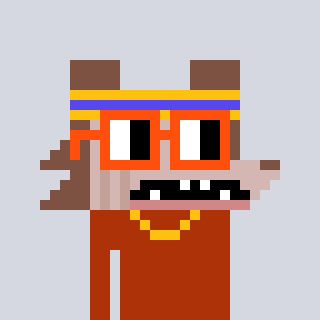
a pixel art character with square orange glasses, a werewolf-shaped head and a hotbrown-colored body on a cool background